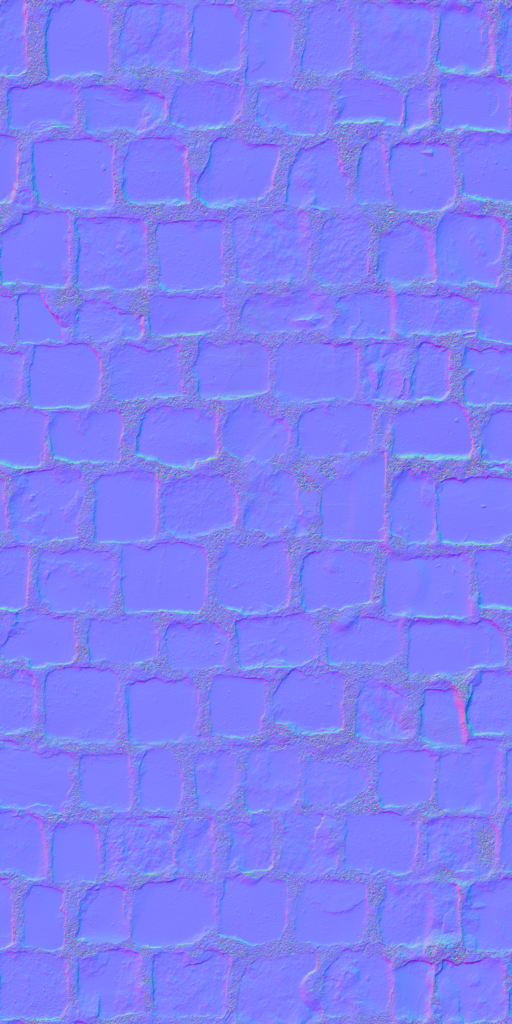
Texture map type: NormalDX